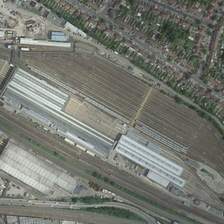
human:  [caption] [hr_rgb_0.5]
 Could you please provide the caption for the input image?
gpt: many buildings are in one side of a railway station .

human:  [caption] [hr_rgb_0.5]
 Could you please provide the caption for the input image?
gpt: many buildings are in one side of a railway station .

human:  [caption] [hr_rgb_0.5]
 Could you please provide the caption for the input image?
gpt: many buildings are in one side of a railway station .

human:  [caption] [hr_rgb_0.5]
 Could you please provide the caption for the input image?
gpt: many buildings are in one side of a railway station .

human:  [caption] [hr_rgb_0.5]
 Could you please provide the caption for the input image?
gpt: many buildings are in one side of a railway station .